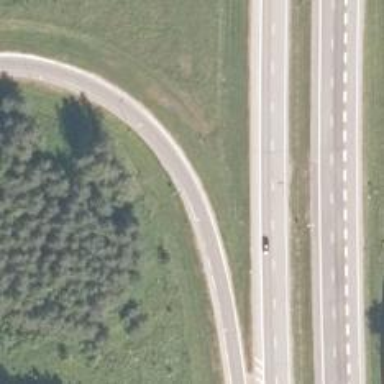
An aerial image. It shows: Asphalt motorway link.